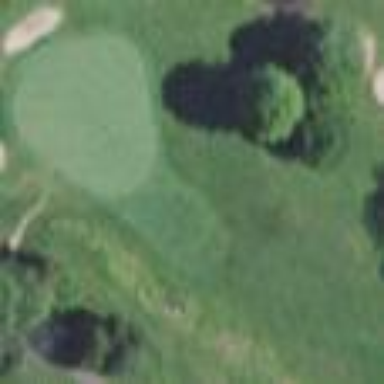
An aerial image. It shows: Golf green.